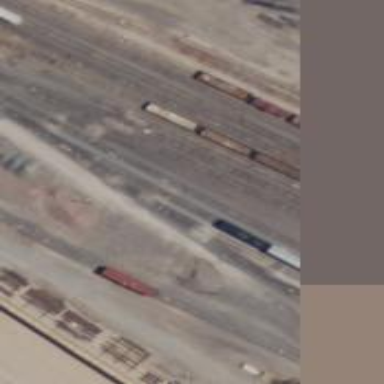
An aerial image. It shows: Abandoned railway yard.